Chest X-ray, AP view. Patient: 57 years old, sex M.
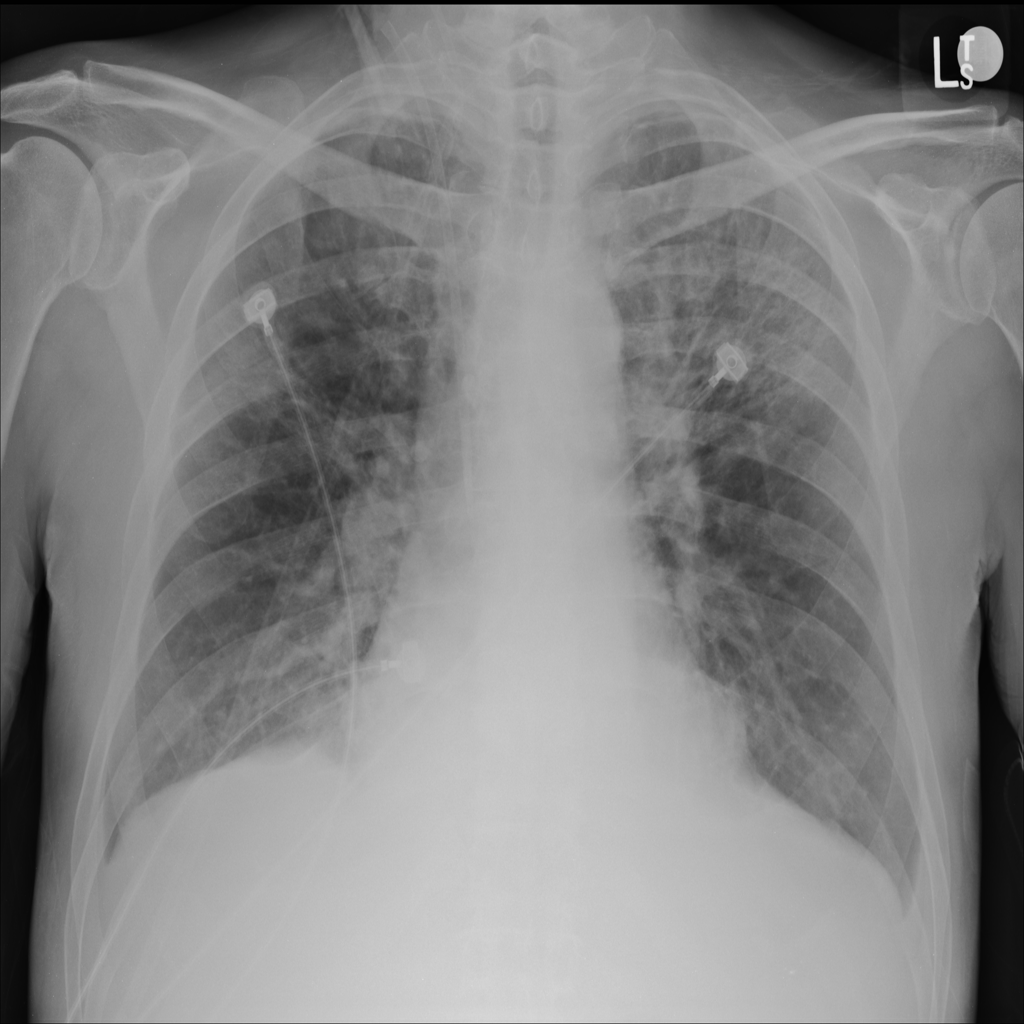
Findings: Infiltration